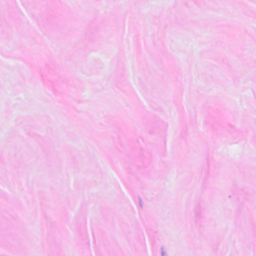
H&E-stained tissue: Breast